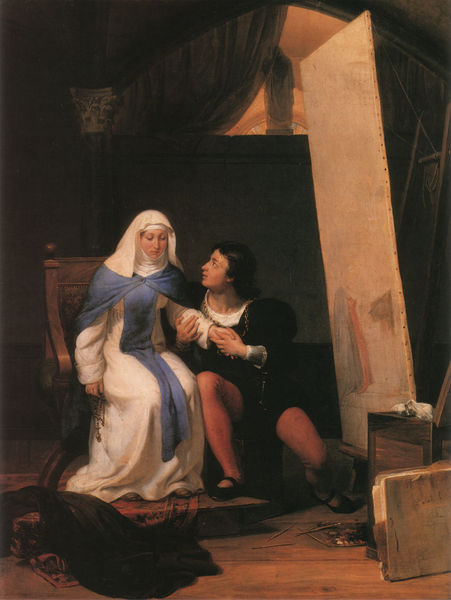
Titel: Filippo Lippi verliebt sich in sein Model
Künstler: Paul Delaroche
Standort: Dijon
Institution: Musée Magnin
Schlagwörter: blau, dunkel, gemälde, hand, kopf, mann, schatten, umhang, weiß, menschen, mädchen, sitzen, braun, fenster, frau, hell, holz, kleid, licht, marmor, raum, schwarz, stuhl, säule, tisch, zimmer, blick, rot, schleier, tuch, haube, malerei, teppich, hose, arm, falten, halten, kleidung, samt, sockel, trauer, bild, porträt, spiegel, vorhang, öl, dämmerung, kirche, boden, gewand, interieur, kutte, mantel, schnur, schnüre, sessel, sitzend, stoff, tücher, mutter, paar, schräg, genre, skulptur, statue, beine, kopfbedeckung, bilder, liebe, zärtlichkeit, liegen, modell, schuhe, kette, bank, dielen, romantik, leiter, thron, sprechen, verkleidung, kopftuch, atelier, maler, staffelei, tepich, bohlen, stufe, podest, model, strümpfe, belichtung, lappen, seil, dachfenster, künstler, nonne, wei0, leinwand, kiste, posieren, habit, malen, palette, pinsel, tracht, liebespaar, trost, werkstatt, werkzeug, rücklehne, goldkette, spitzbogen, plastizität, flehen, strumpfhose, wams, mappe, strumpfhosen, volute, verehrung, attelier, lackschuhe, maria, madonna, rosenkranz, anbetung, ikone, gläubig, farbigkeit, ornat, atellier, dachkammer, bogenfenster, helfer, angebunden, züchtig, gekippt, ergriffen, vorbild, angebetete, isabella, strumphose, ordenstracht, malmappe, säüle, teppicch, mälde, rote hosen, strumpfjose, angefangen, trachts, nun